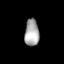
Tissue: lung
Cell type: Fibroblasts
Senescence score: 0.5939
Nuclear area (px): 377
Mean DAPI intensity: 170.292